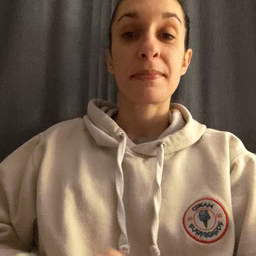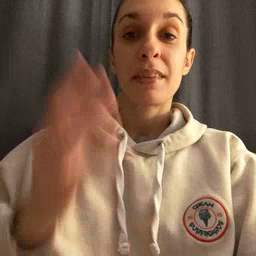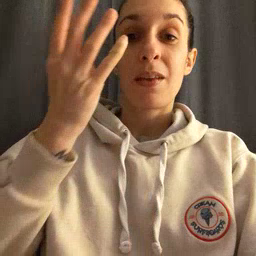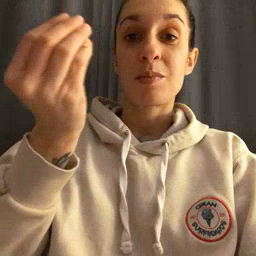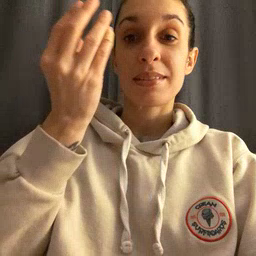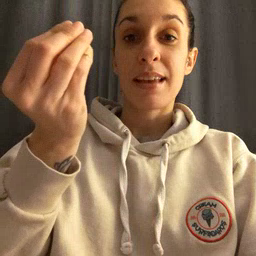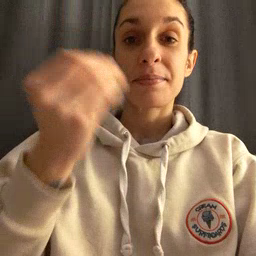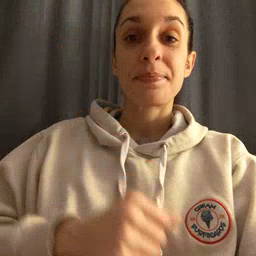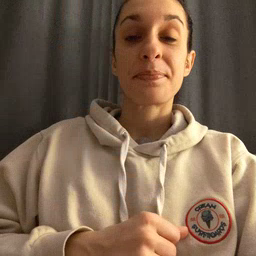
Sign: outside